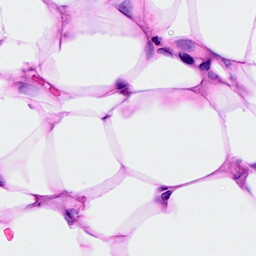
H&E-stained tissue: Breast